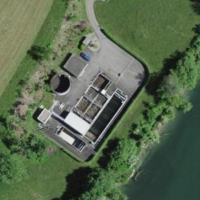
EUNIS habitat code: 25
Species observed at this site:
Lapsana communis
Humulus lupulus